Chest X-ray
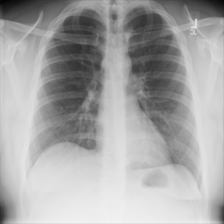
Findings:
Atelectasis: negative
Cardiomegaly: negative
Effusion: negative
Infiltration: negative
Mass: negative
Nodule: negative
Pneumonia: negative
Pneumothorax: negative
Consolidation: negative
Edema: negative
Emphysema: negative
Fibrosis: negative
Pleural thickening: negative
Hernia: negative